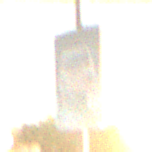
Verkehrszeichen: Kraftfahrstrasse
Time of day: Night
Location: Outdoor (Nature)
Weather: Clear
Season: NotSpecified
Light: Natural